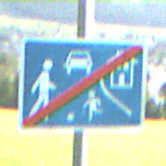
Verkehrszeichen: EndeVerkehrsberuhigterBereich
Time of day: MorningAfternoon
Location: Outdoor (Nature)
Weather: PartlyCloudy
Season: NotSpecified
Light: Natural